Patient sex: M
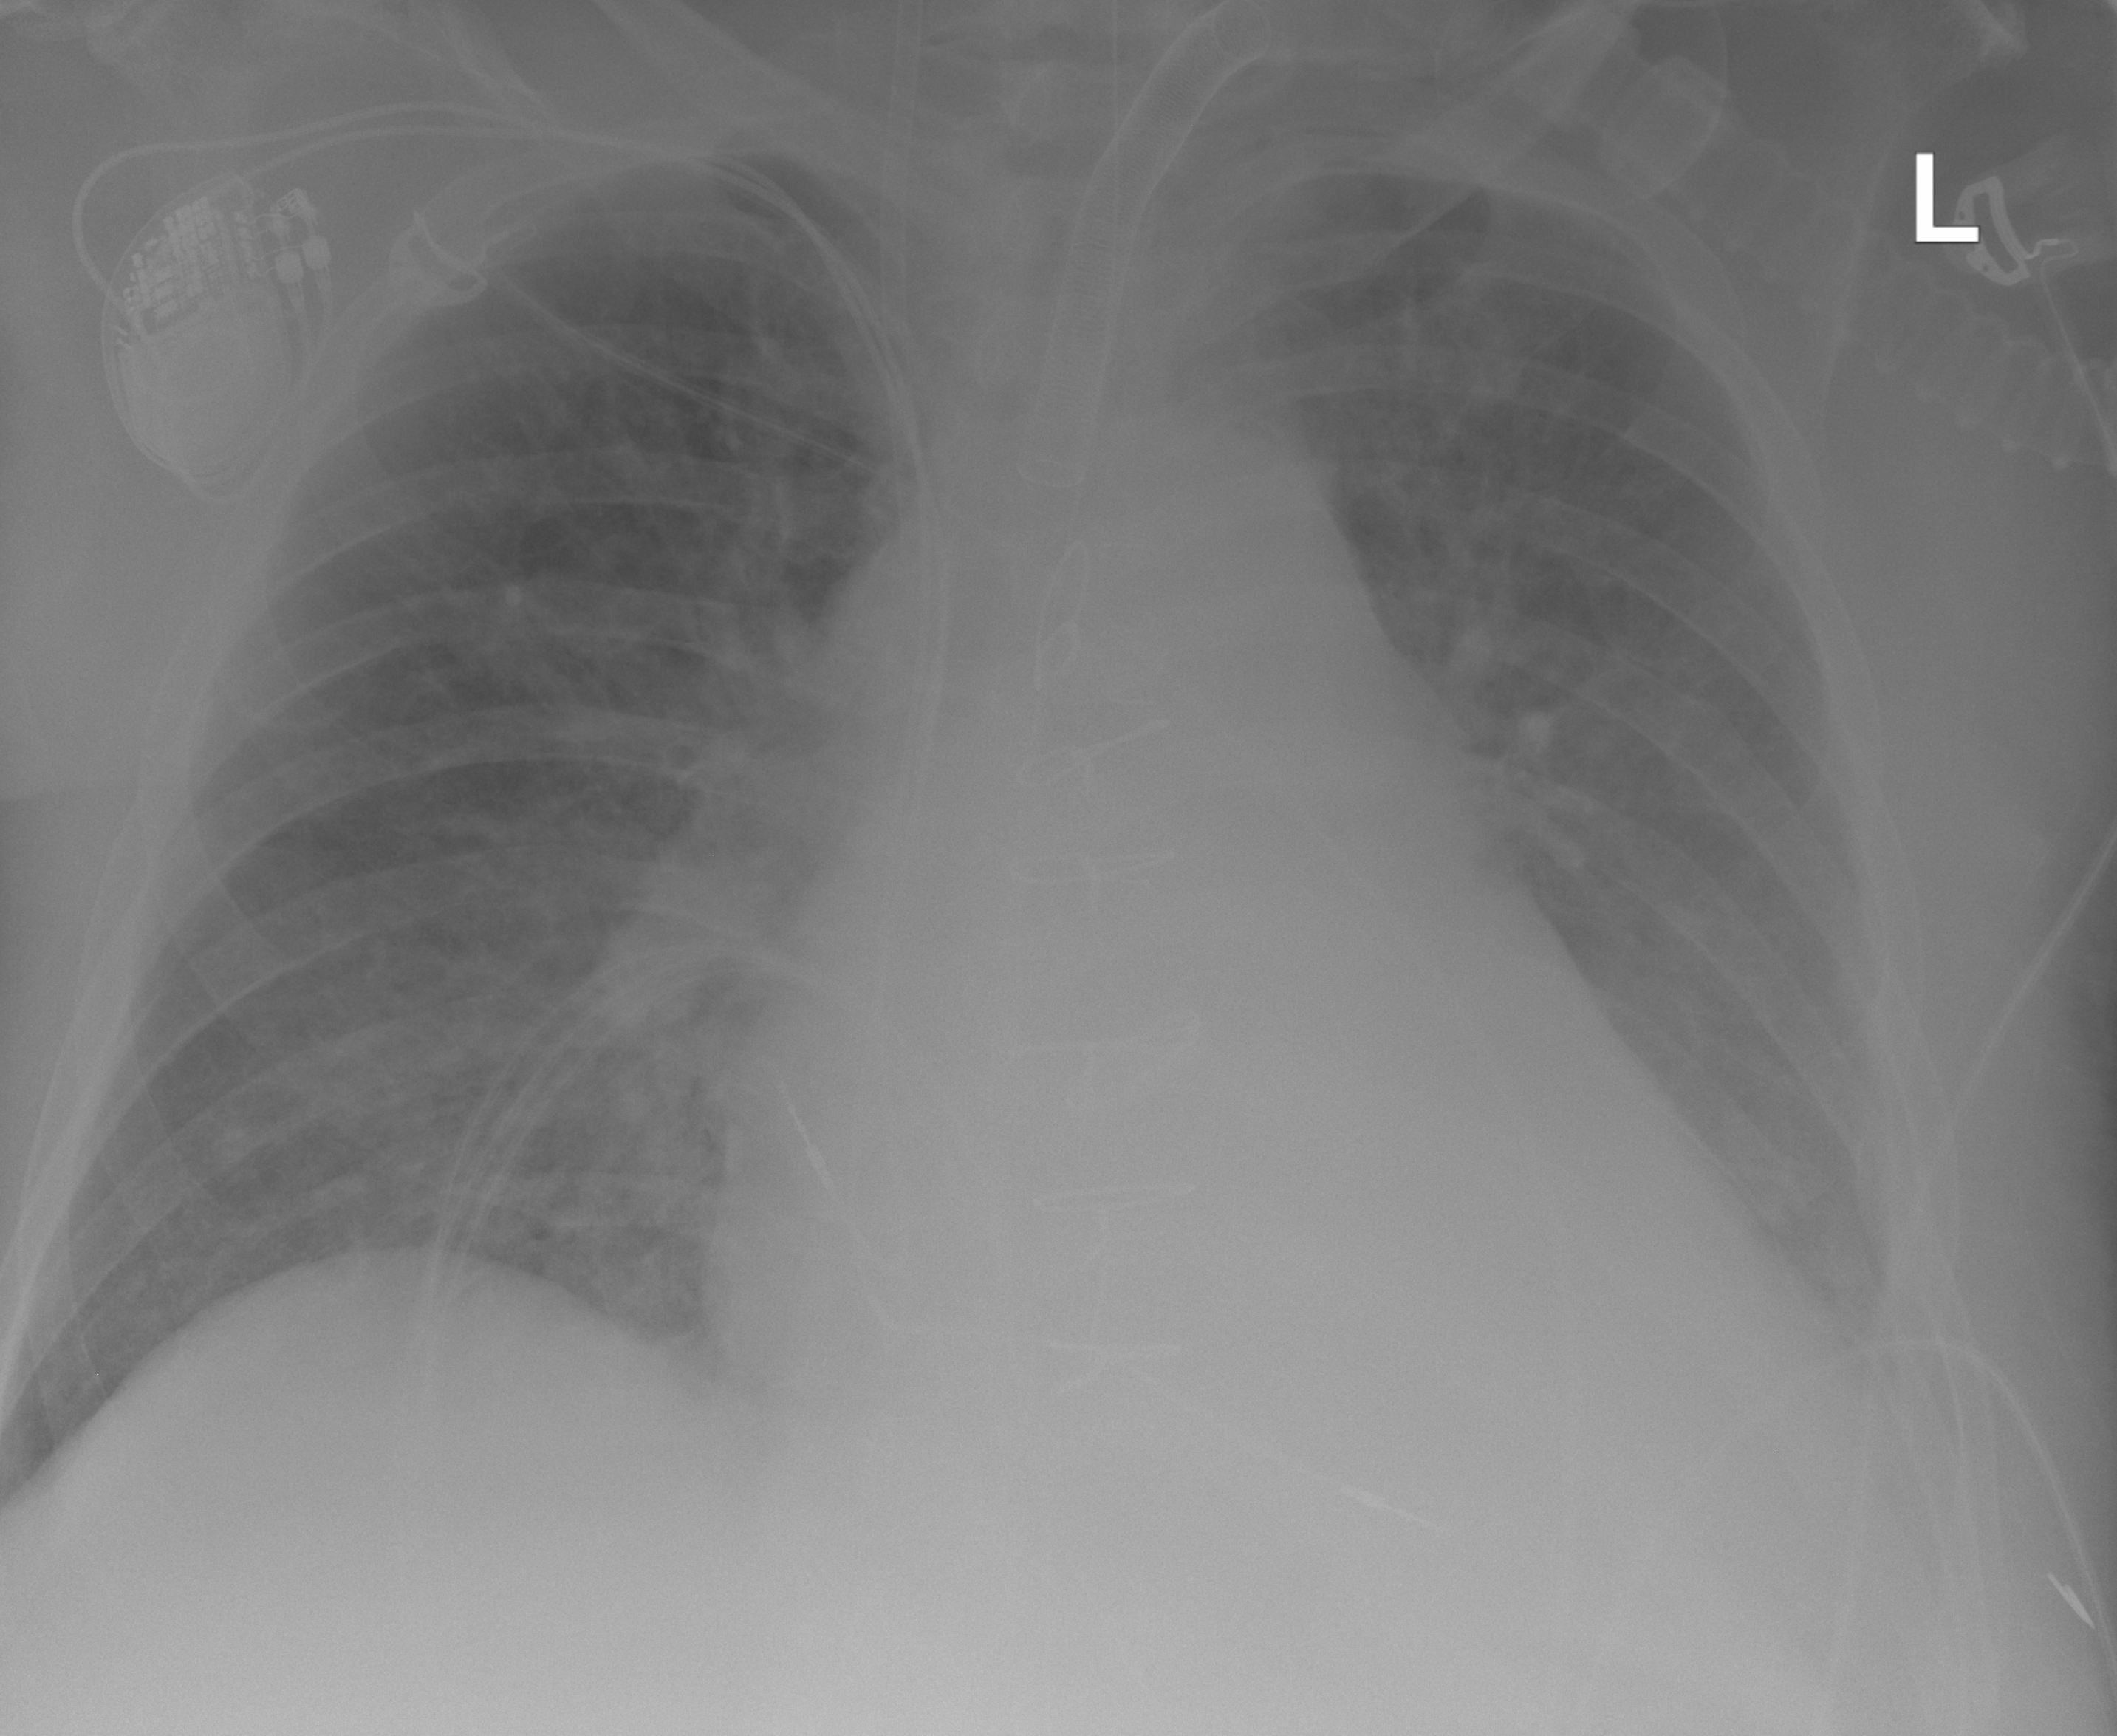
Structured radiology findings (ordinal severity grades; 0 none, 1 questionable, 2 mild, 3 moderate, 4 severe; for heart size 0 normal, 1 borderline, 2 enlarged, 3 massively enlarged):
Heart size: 2
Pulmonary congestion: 2
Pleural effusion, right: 0
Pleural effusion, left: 2
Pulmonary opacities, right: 0
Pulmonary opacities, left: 0
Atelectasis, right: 0
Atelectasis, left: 1